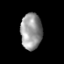
Tissue: prostate
Cell type: T cells
Senescence score: 0.3397
Nuclear area (px): 759
Mean DAPI intensity: 149.615